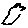
Label: bird